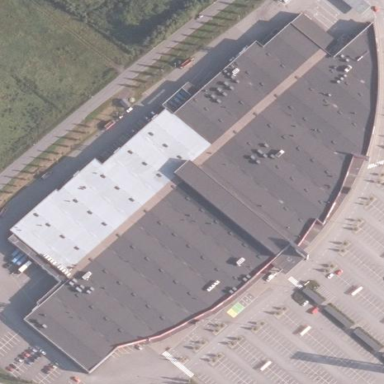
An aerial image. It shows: Commercial building that serves as mall.